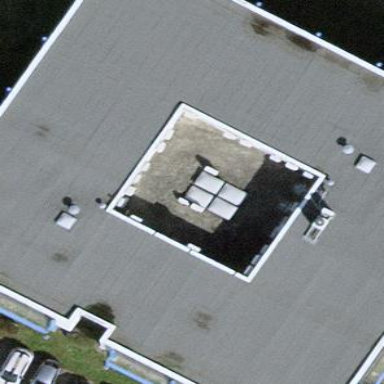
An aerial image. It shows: Commercial building with flat roof.